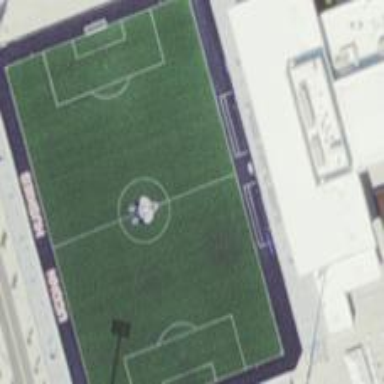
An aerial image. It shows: Stadium for soccer matches.